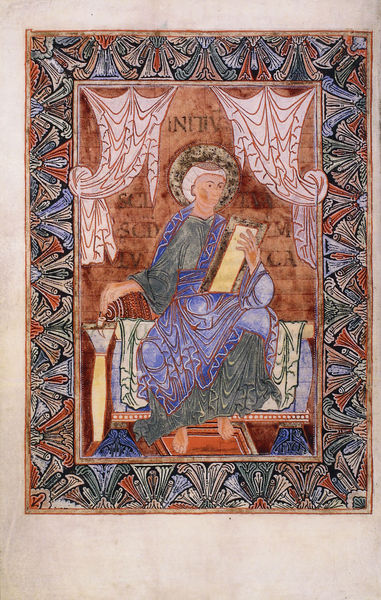
Titel: Odbert Evangeliar
Standort: Herkunftsort: St. Omer, Kloster St. Bertin (EU - F - Artois)
Institution: New York, Pierpont Morgan Library
Schlagwörter: blau, mann, umhang, grün, bunt, weiss, rot, malerei, bibel, rahmen, taube, vorhang, gold, mantel, sitzend, farbig, schrift, thron, ornamente, buch, christus, jesus, heiliger, mönche, miniatur, purpur, apostel, buchmalerei, scriptorium, schmuckseite